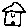
Label: house